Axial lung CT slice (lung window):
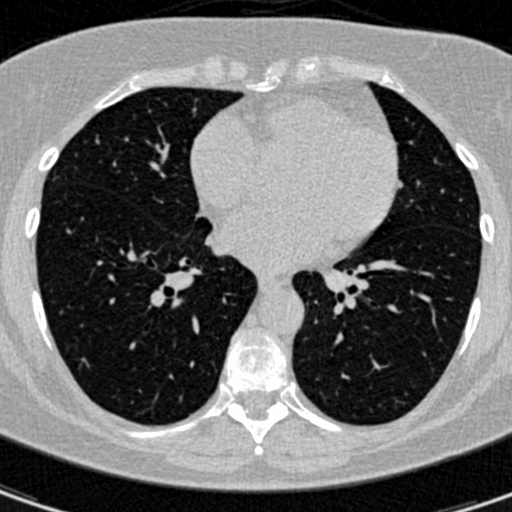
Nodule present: no